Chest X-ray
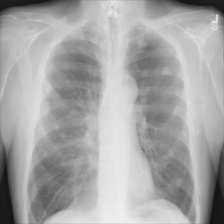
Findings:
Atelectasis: negative
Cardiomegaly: negative
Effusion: negative
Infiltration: negative
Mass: negative
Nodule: negative
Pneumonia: negative
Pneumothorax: negative
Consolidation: negative
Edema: negative
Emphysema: negative
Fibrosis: negative
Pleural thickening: negative
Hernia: negative